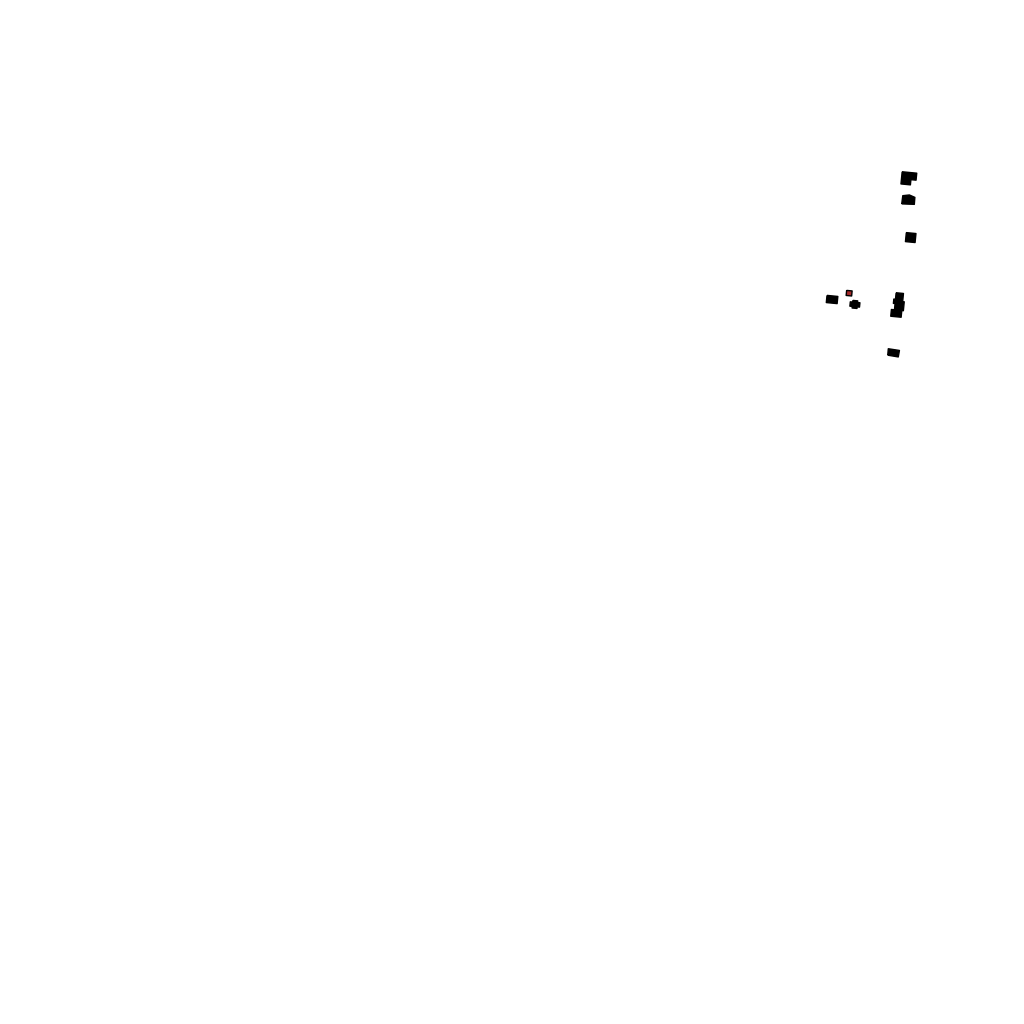
Tags: overhead vector_map, industrial, recreation, residential, individual_rise, density_2, Building, Facility, 1.0 km²